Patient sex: M
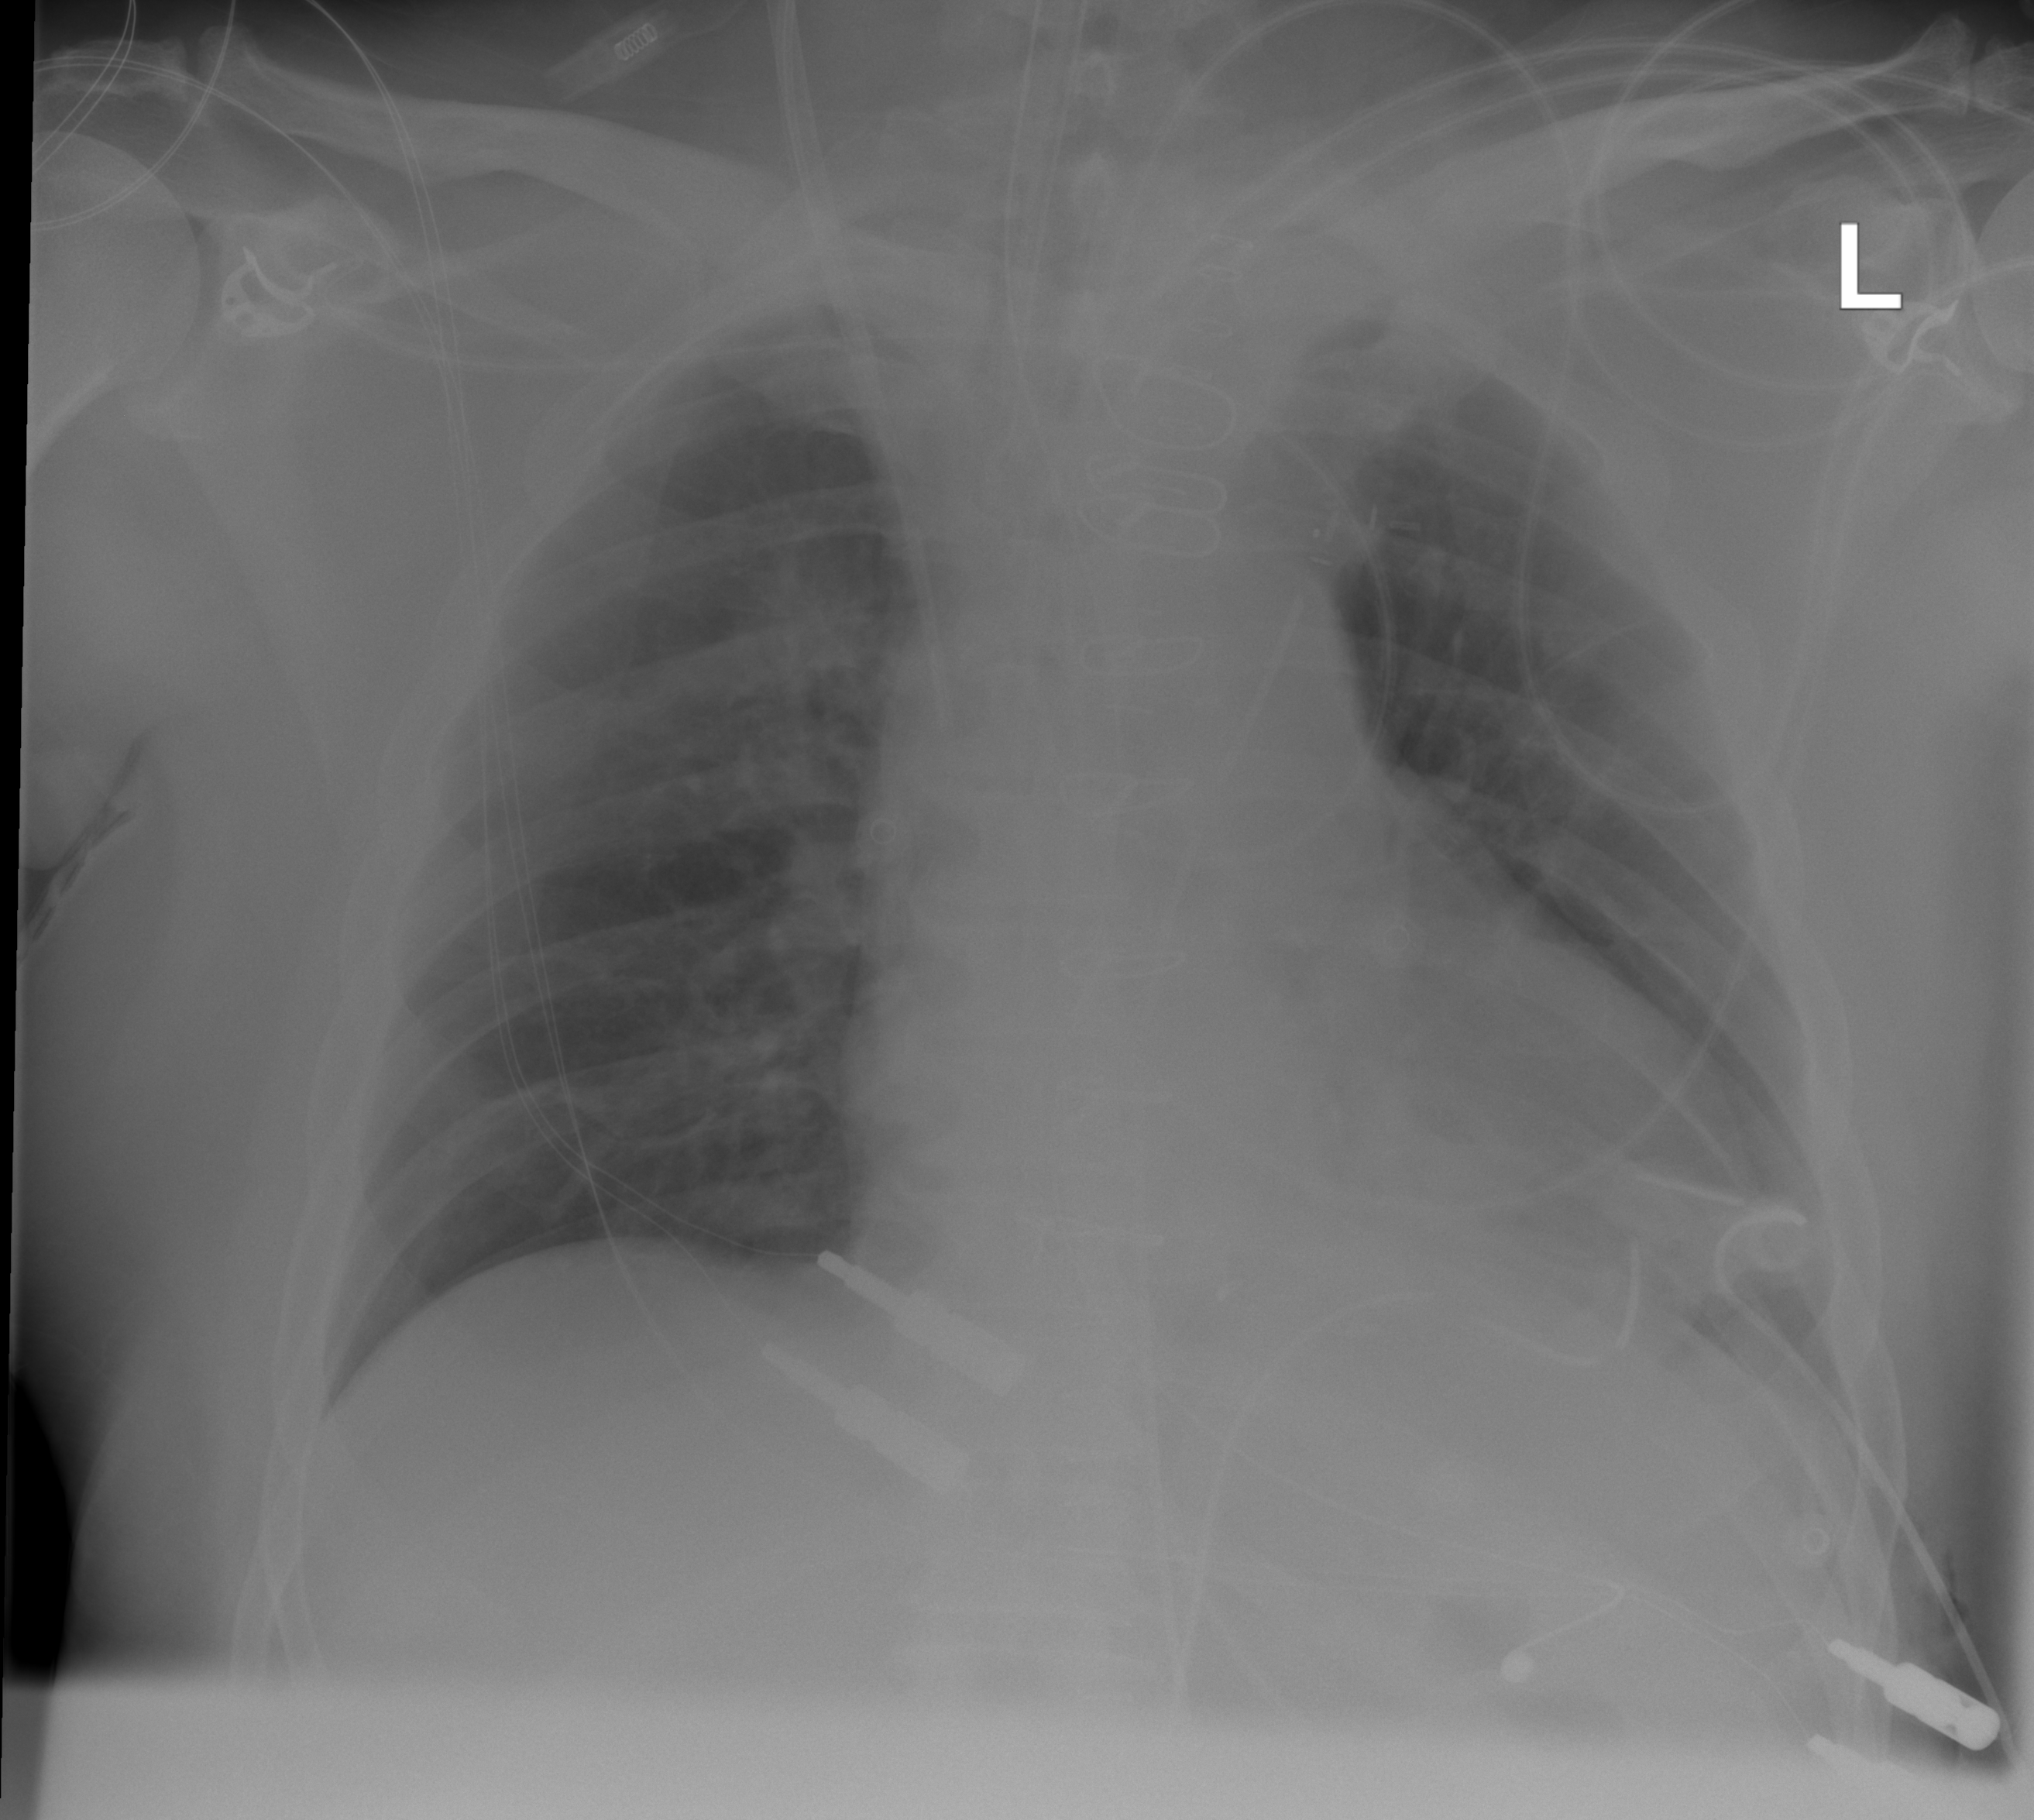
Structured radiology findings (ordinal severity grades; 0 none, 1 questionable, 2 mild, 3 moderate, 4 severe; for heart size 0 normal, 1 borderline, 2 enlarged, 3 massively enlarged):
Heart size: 2
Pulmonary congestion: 2
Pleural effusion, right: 0
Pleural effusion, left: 2
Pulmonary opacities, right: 0
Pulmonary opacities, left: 0
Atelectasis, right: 2
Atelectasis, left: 2